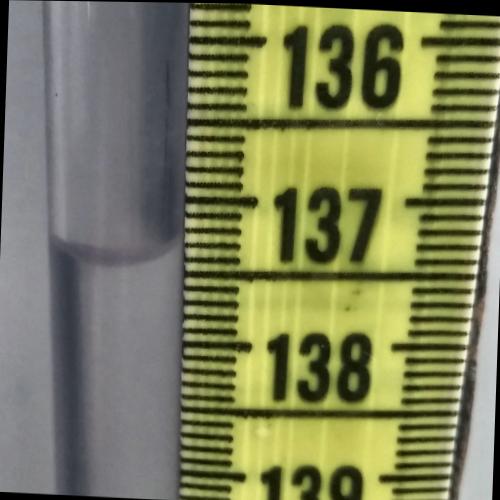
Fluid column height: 137.3 cm